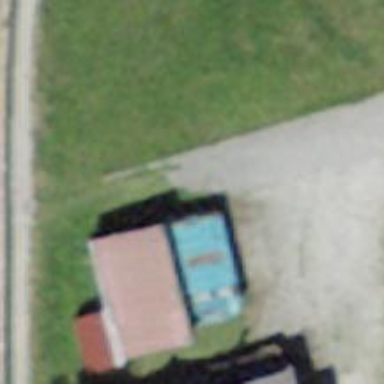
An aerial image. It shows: Paved driveway road for service vehicles.